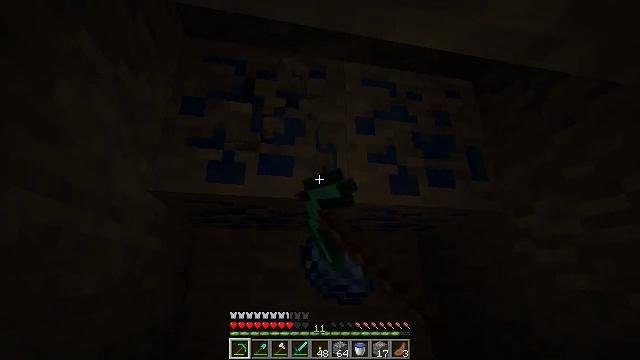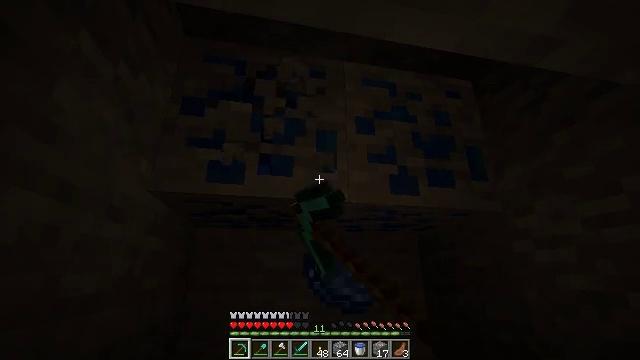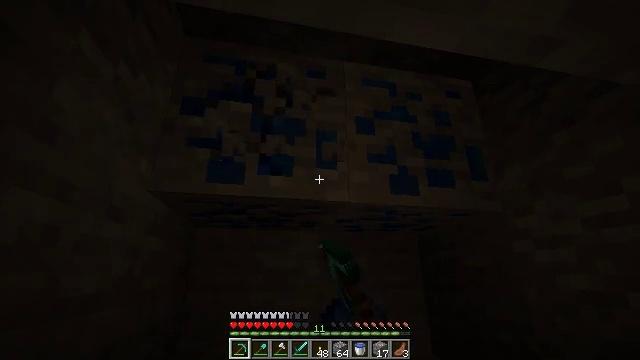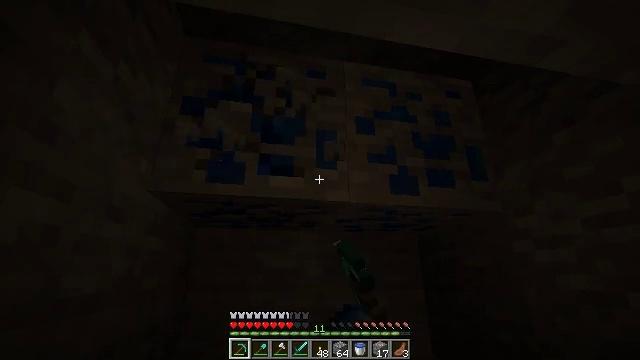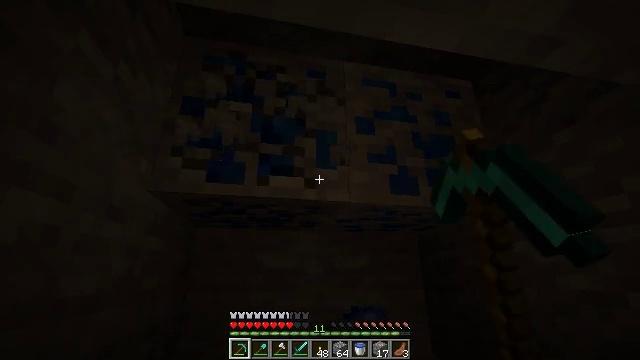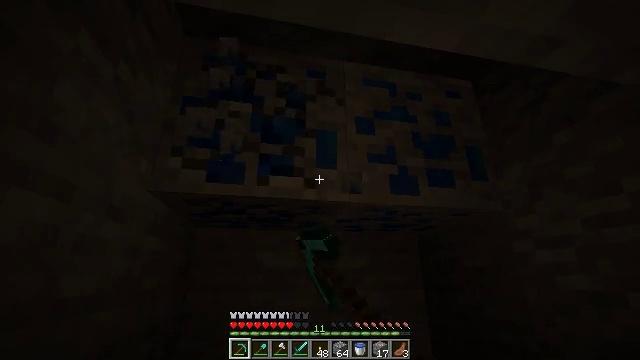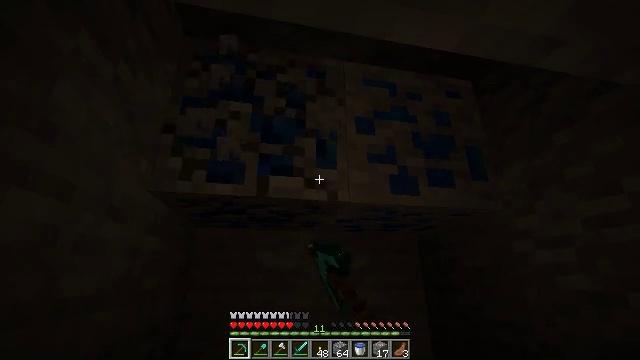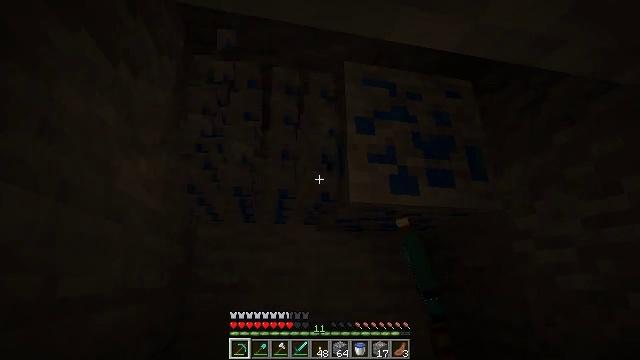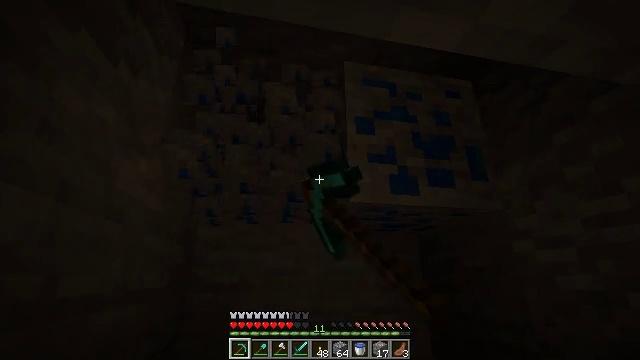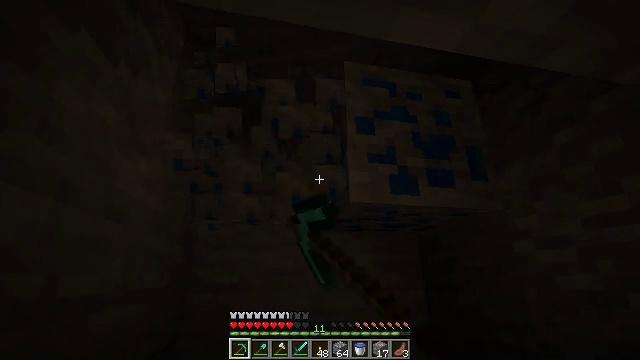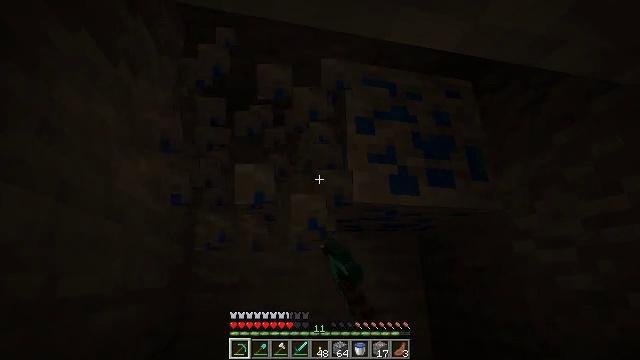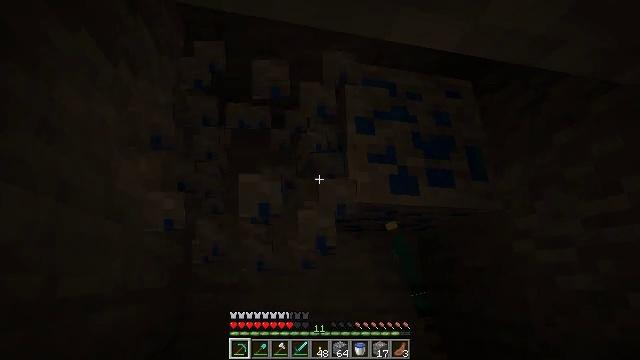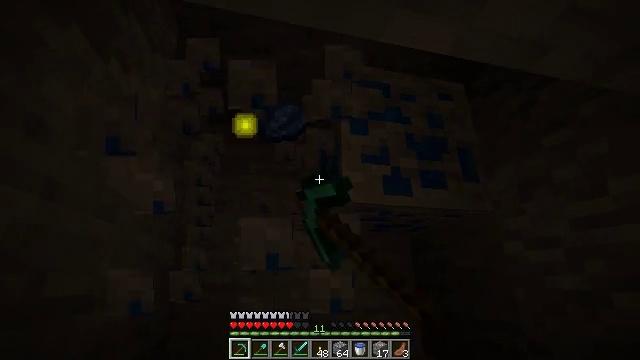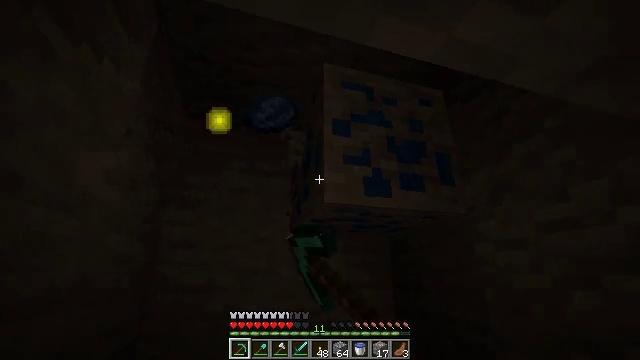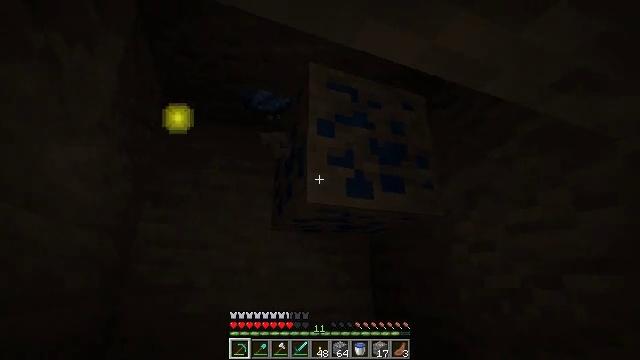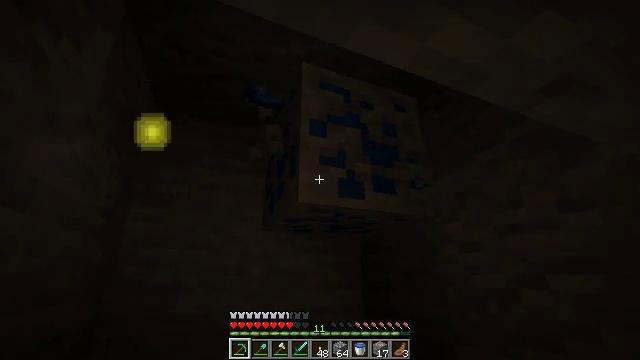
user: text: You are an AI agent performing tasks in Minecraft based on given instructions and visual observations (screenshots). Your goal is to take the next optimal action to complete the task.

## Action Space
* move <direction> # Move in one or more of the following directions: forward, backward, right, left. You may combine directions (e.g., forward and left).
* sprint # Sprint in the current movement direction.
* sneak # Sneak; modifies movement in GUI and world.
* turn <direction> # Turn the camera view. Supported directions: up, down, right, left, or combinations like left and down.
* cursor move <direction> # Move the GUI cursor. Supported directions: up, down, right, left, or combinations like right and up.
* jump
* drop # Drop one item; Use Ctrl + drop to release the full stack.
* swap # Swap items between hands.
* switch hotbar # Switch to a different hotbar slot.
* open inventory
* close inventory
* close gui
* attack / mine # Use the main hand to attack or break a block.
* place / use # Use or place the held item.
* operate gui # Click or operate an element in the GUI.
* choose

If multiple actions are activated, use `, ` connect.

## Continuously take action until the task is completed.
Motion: motion action
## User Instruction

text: Collect lapis ore for enchanting.
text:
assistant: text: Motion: attack / mine
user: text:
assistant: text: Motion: attack / mine
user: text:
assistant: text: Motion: attack / mine
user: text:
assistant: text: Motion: attack / mine
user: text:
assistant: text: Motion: attack / mine
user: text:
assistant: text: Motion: attack / mine
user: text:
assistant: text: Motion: attack / mine
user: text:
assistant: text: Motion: attack / mine
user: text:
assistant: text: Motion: attack / mine
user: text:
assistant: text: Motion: attack / mine
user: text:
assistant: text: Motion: attack / mine
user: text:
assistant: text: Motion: turn right, attack / mine
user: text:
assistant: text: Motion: turn right, attack / mine
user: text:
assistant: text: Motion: turn right, attack / mine
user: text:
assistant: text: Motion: turn right, attack / mine
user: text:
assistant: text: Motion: turn right, attack / mine
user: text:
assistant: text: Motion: attack / mine
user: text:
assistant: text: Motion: attack / mine
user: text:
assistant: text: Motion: attack / mine
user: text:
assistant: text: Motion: attack / mine
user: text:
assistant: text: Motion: attack / mine
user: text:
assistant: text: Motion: attack / mine
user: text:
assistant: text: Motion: attack / mine
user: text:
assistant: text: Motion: attack / mine
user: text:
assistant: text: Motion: attack / mine
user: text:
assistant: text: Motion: attack / mine
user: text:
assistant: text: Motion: attack / mine
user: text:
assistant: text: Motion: attack / mine
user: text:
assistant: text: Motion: attack / mine
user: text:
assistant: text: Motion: attack / mine